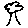
Label: tree